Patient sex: F
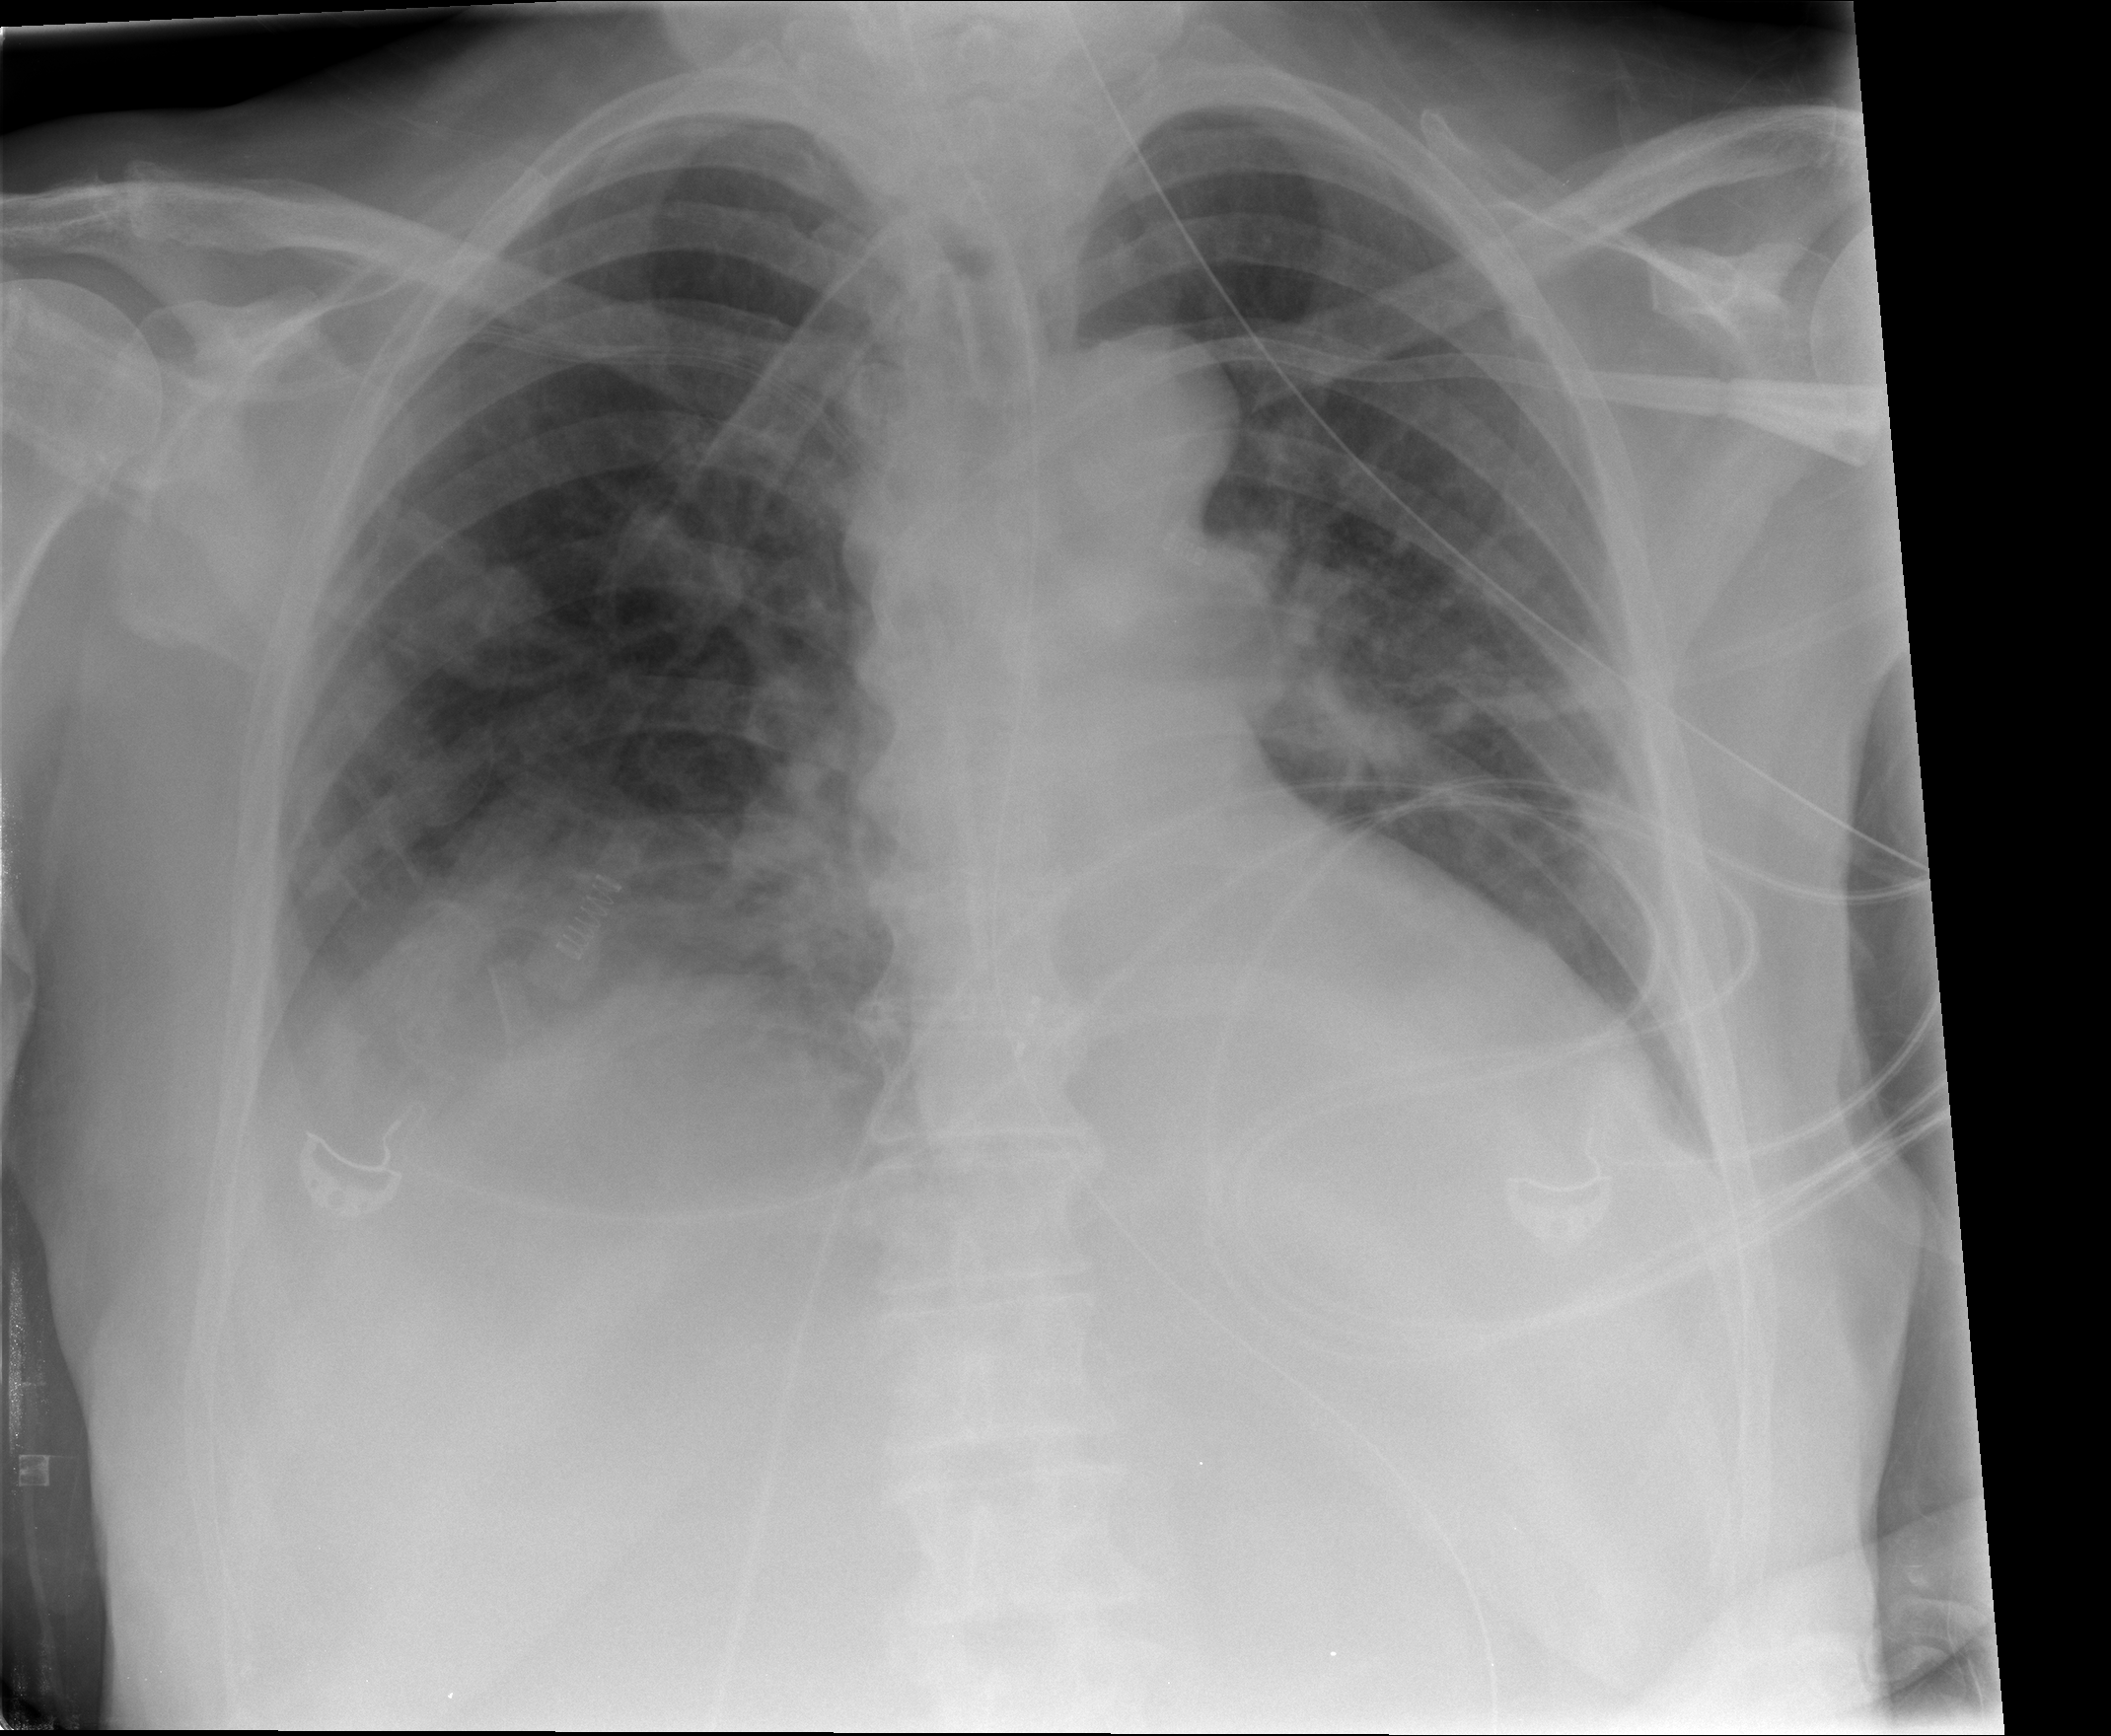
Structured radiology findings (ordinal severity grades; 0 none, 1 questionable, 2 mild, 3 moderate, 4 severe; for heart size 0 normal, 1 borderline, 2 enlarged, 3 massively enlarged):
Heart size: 0
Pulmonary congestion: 1
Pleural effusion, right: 2
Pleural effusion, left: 1
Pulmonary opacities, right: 2
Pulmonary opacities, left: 2
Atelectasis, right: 2
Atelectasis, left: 2